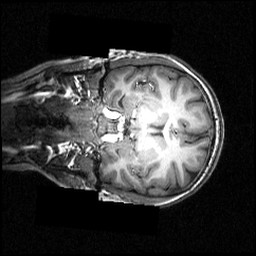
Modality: T1w
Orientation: coronal
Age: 19
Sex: female
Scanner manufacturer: siemens
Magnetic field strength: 3.951 T
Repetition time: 1.5 s
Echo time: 0.00335 s